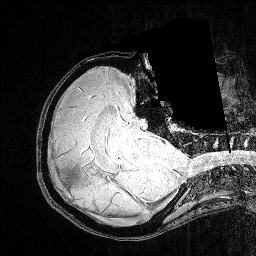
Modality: FLASH
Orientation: axial
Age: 24
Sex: female